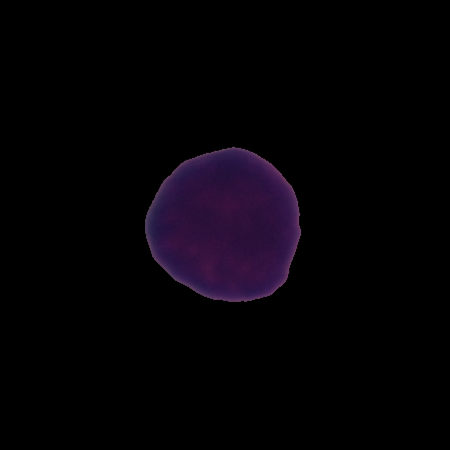
Label: healthy